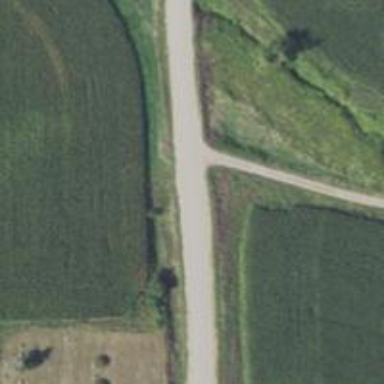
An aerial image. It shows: Tertiary road.